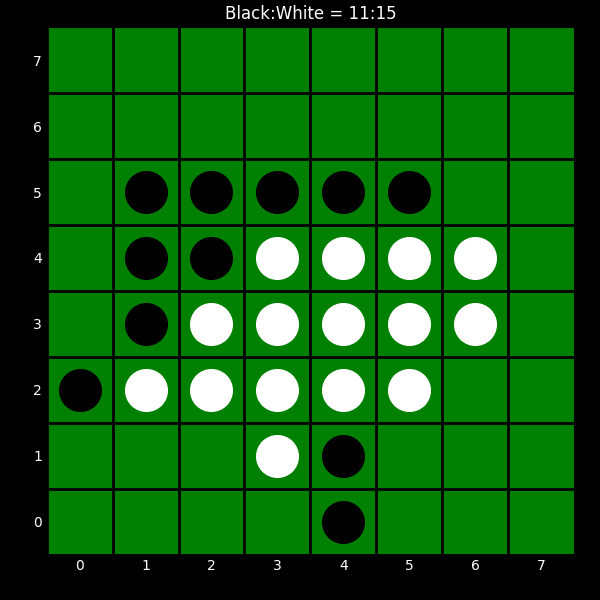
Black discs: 11
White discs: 15